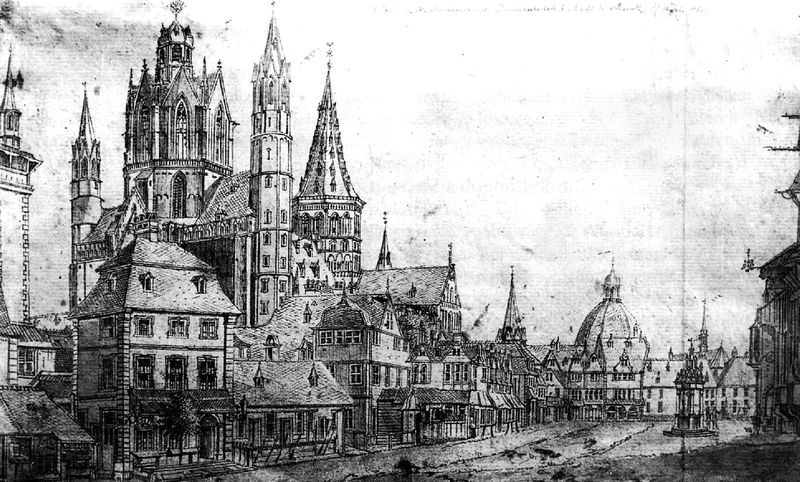
Titel: Mainzer Dom von der Ecke Markt/Seilergasse; rechts die Gotthardkapelle mit Dachreiter, im Hintergrund die Johanniskirche
Künstler: Jan de Beyer
Schlagwörter: weiß, stadt, fenster, laterne, schwarz, straße, zeichnung, dach, gebäude, haus, weg, architektur, häuser, kirche, spitzen, brunnen, turm, fassade, dächer, markt, platz, kuppel, kirchen, türmchen, türme, dom, stich, spitzbogen, kapelle, turmspitzen, aachen